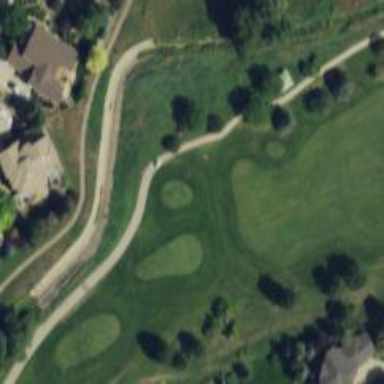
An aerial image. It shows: Golf cartpath that is also road path.